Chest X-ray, PA view. Patient: 65 years old, sex F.
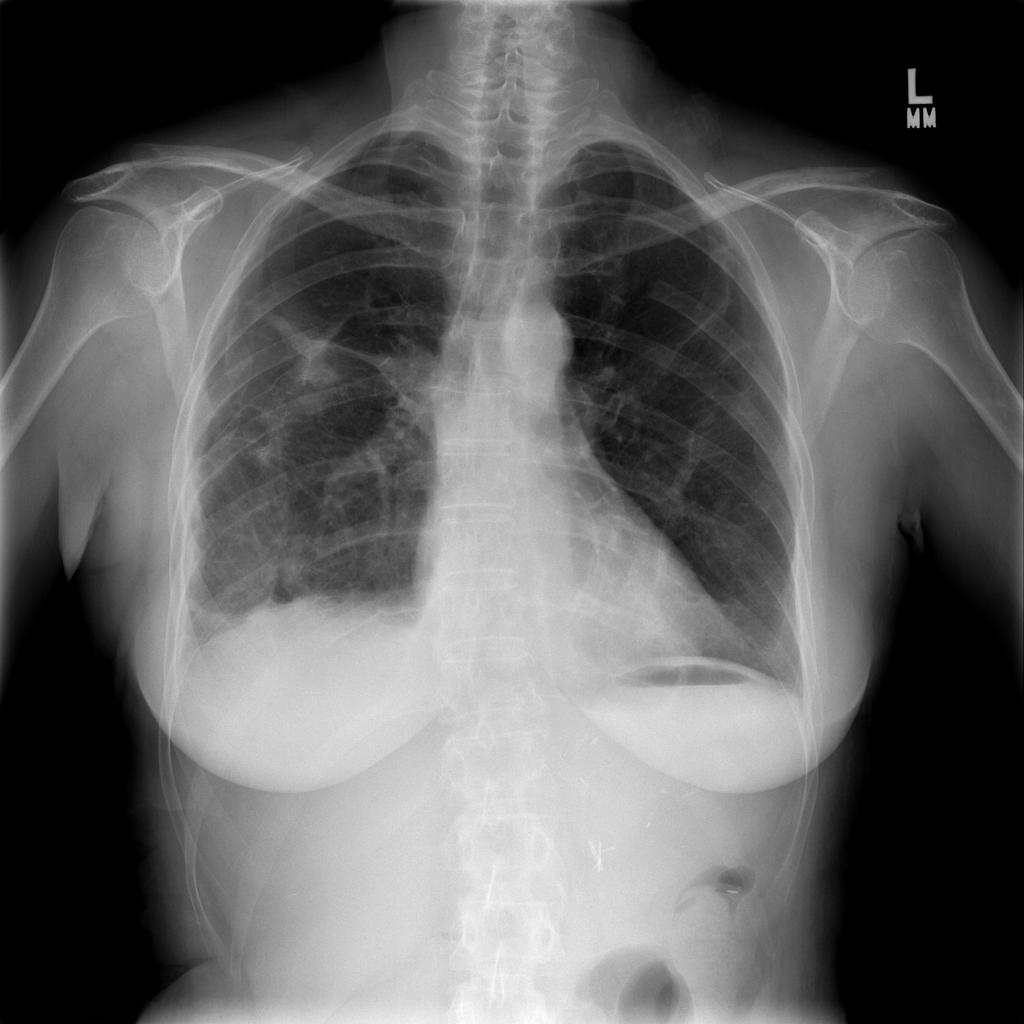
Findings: Pneumothorax